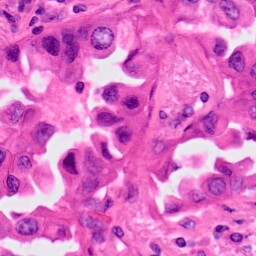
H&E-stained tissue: Lung